Aerial crown-view tile of a tropical tree (Barro Colorado Island, Panama), acquired 20250217:
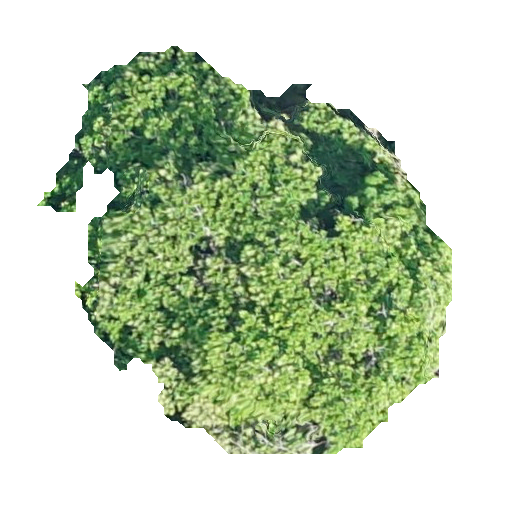
Species: Anacardium excelsum
GBIF accepted scientific name: Anacardium excelsum
Crown area: 165.296 m²